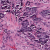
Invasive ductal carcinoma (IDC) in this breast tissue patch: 1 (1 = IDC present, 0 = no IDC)